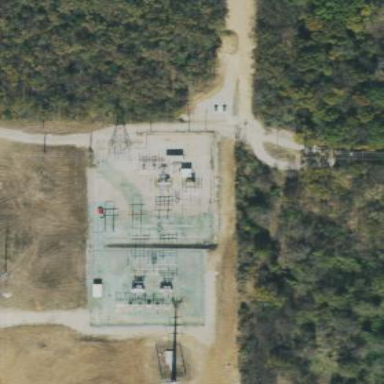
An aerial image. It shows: Outdoor distribution substation.